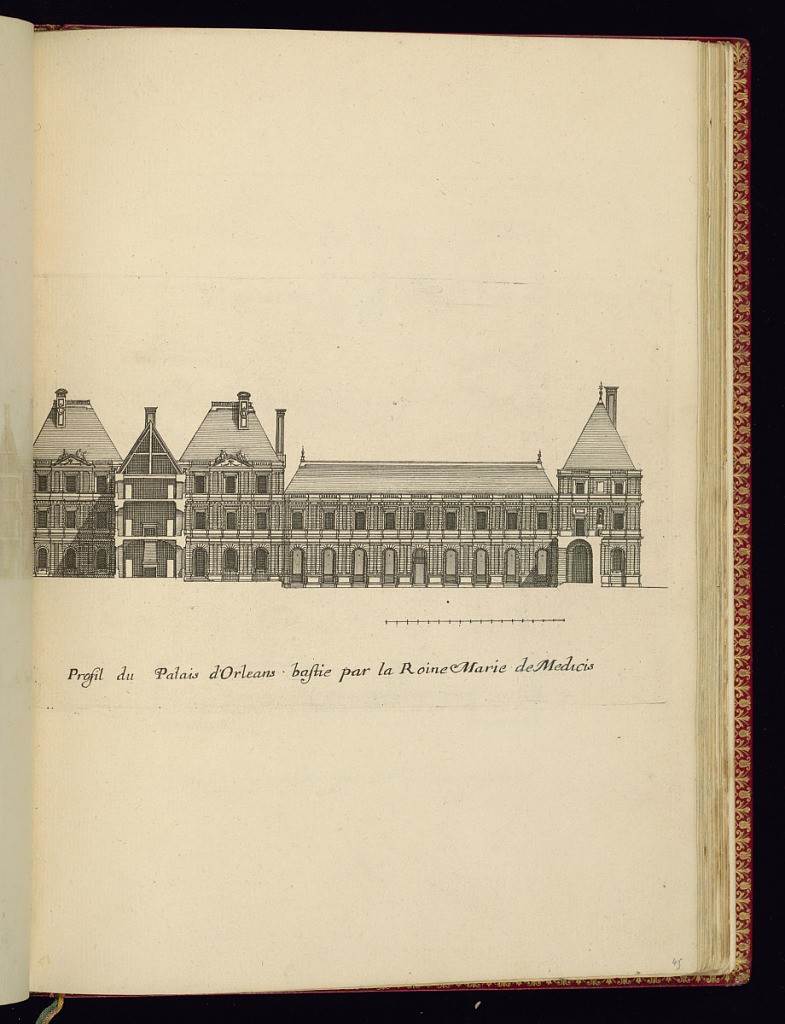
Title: Profil du Palais d’Orleans bastie par la Roine Marie de Medicis
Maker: Jean Marot, French, 1619 - 1679
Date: ca.1635–ca.1660
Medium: Etching on laid paper
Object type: Print
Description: Architectural elevation of an exterior façade of a Parisian palace with a part sectional view and a scale below. The façade features arches, windows, sculptures, niches, portico, pilasters, cartouches, and horizontal banded rustication. The plate is titled.